Field crop: tomato
Growth stage: 1
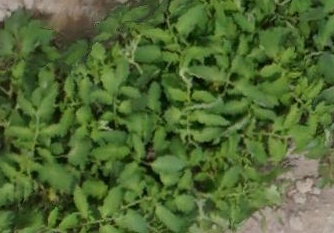
Species: tomato